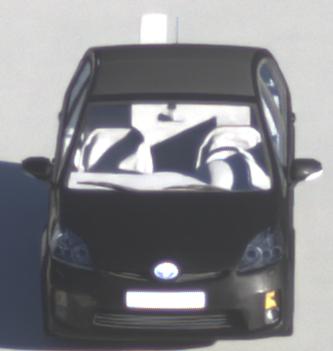
Make: Toyota
Model: Prius 1.5 Hybrid
Detailed model: Prius (HW2)
Model produced from: 2006/03
Model produced until: 2009/06
Doors: 5
Color: black
Road condition: dry road
Daytime: sunrise or sunset
Contrast: medium contrast